Question: Heres the code
'''
$('#print').click(function(){
$('#compatibility h2').each(function(){
var clicked = $(this);
if($(this).hasClass('collapsed'))
{
$(clicked).removeClass('collapsed');
if($($(this)[0].nextSibling).is('ul'))
{
$(this).next().slideToggle();
}
else
{
$.get("getproducts.php", {cid: $(this).attr('id'), did: $("#deviceId").val()},
function(data)
{
$(clicked).after(data).next().slideToggle(); //adds a <ul> <li> </li> </ul>
});
}
}
});
$('#expandCollapse').attr('value','Collapse All');
print();
});
'''
here is what the function of print does

It doesnt wait for the toggle to fully complete before trying to do the print command anyone have any ideas to fix this?? Thanks.
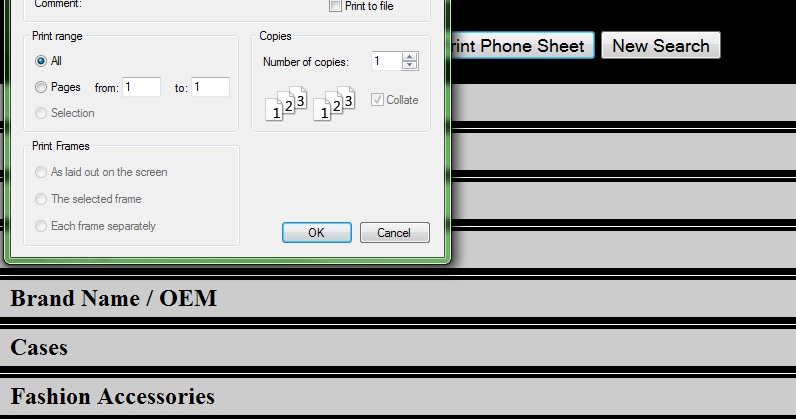
Answer: You have a lot of asynchronous tasks (animations and AJAX calls) triggering when you call 'each(...)'. Because they're asynchronous, JavaScript won't wait for them to finish before finishing the rest of the tasks in your 'click' handler.
The solution is to count how many asynchronous tasks you have to start with, and then decrement by one each time one completes. When you reach zero, all tasks are finished and you can call 'print()' safely knowing all asynchronous work is done.
I haven't tested this code, but it should work. If not, this should give you enough to get the right idea.
'''
$('#print').click(function(){
var titles = $('#compatibility h2'),
titlesLeftToProcess = titles.length;
function finishedToggling() {
titlesLeftToProcess--;
if (titlesLeftToProcess < 1) {
print();
}
}
titles.each(function() {
var clicked = $(this);
if(clicked.hasClass('collapsed')) {
clicked.removeClass('collapsed');
if(clicked.next().is('ul')) {
clicked.next().slideToggle(finishedToggling);
} else {
$.get("getproducts.php",
{cid: clicked.attr('id'), did: $("#deviceId").val()},
function(data)
{
clicked.after(data).next().slideToggle(finishedToggling);
});
}
}
});
$('#expandCollapse').attr('value','Collapse All');
});
'''